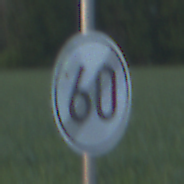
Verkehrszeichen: EndeGeschwindigkeit60
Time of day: SunriseSunset
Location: Outdoor (Nature)
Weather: PartlyCloudy
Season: NotSpecified
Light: Natural